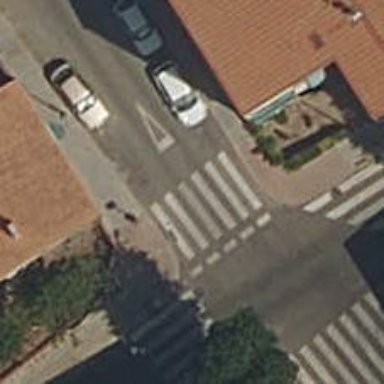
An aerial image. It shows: Uncontrolled crossing on the road.